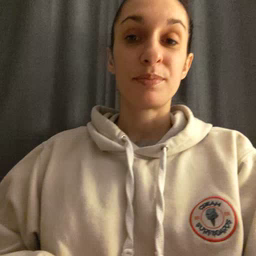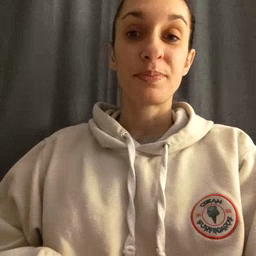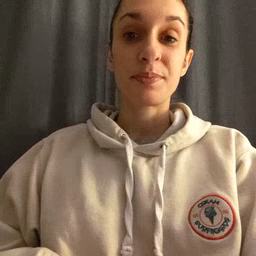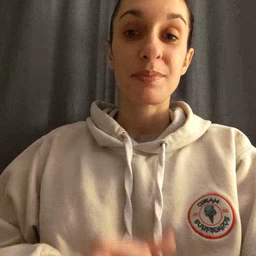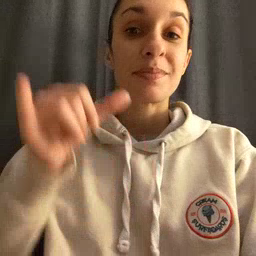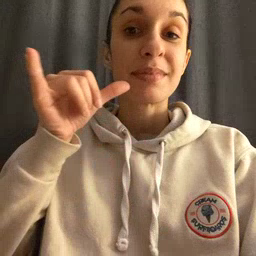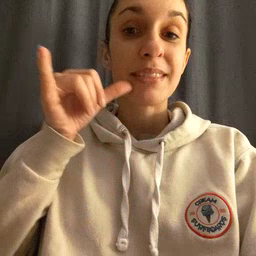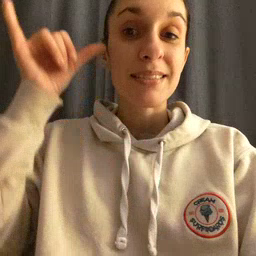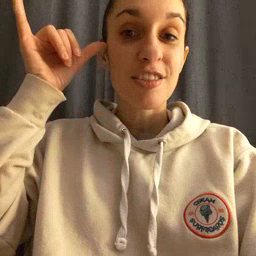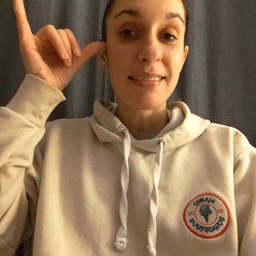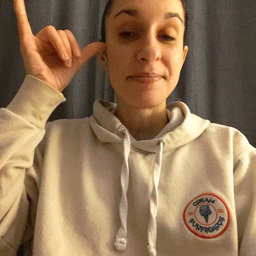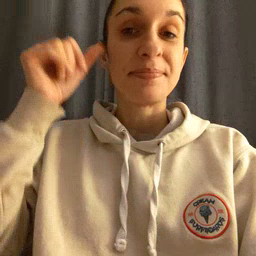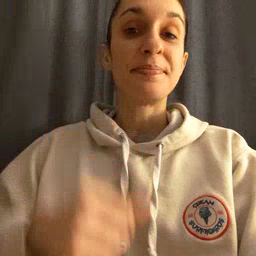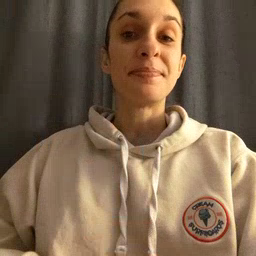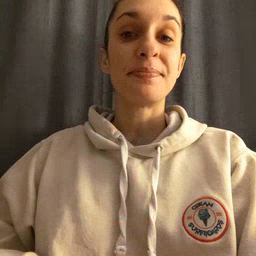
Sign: yesterday